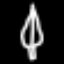
Label: leaf